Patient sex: M
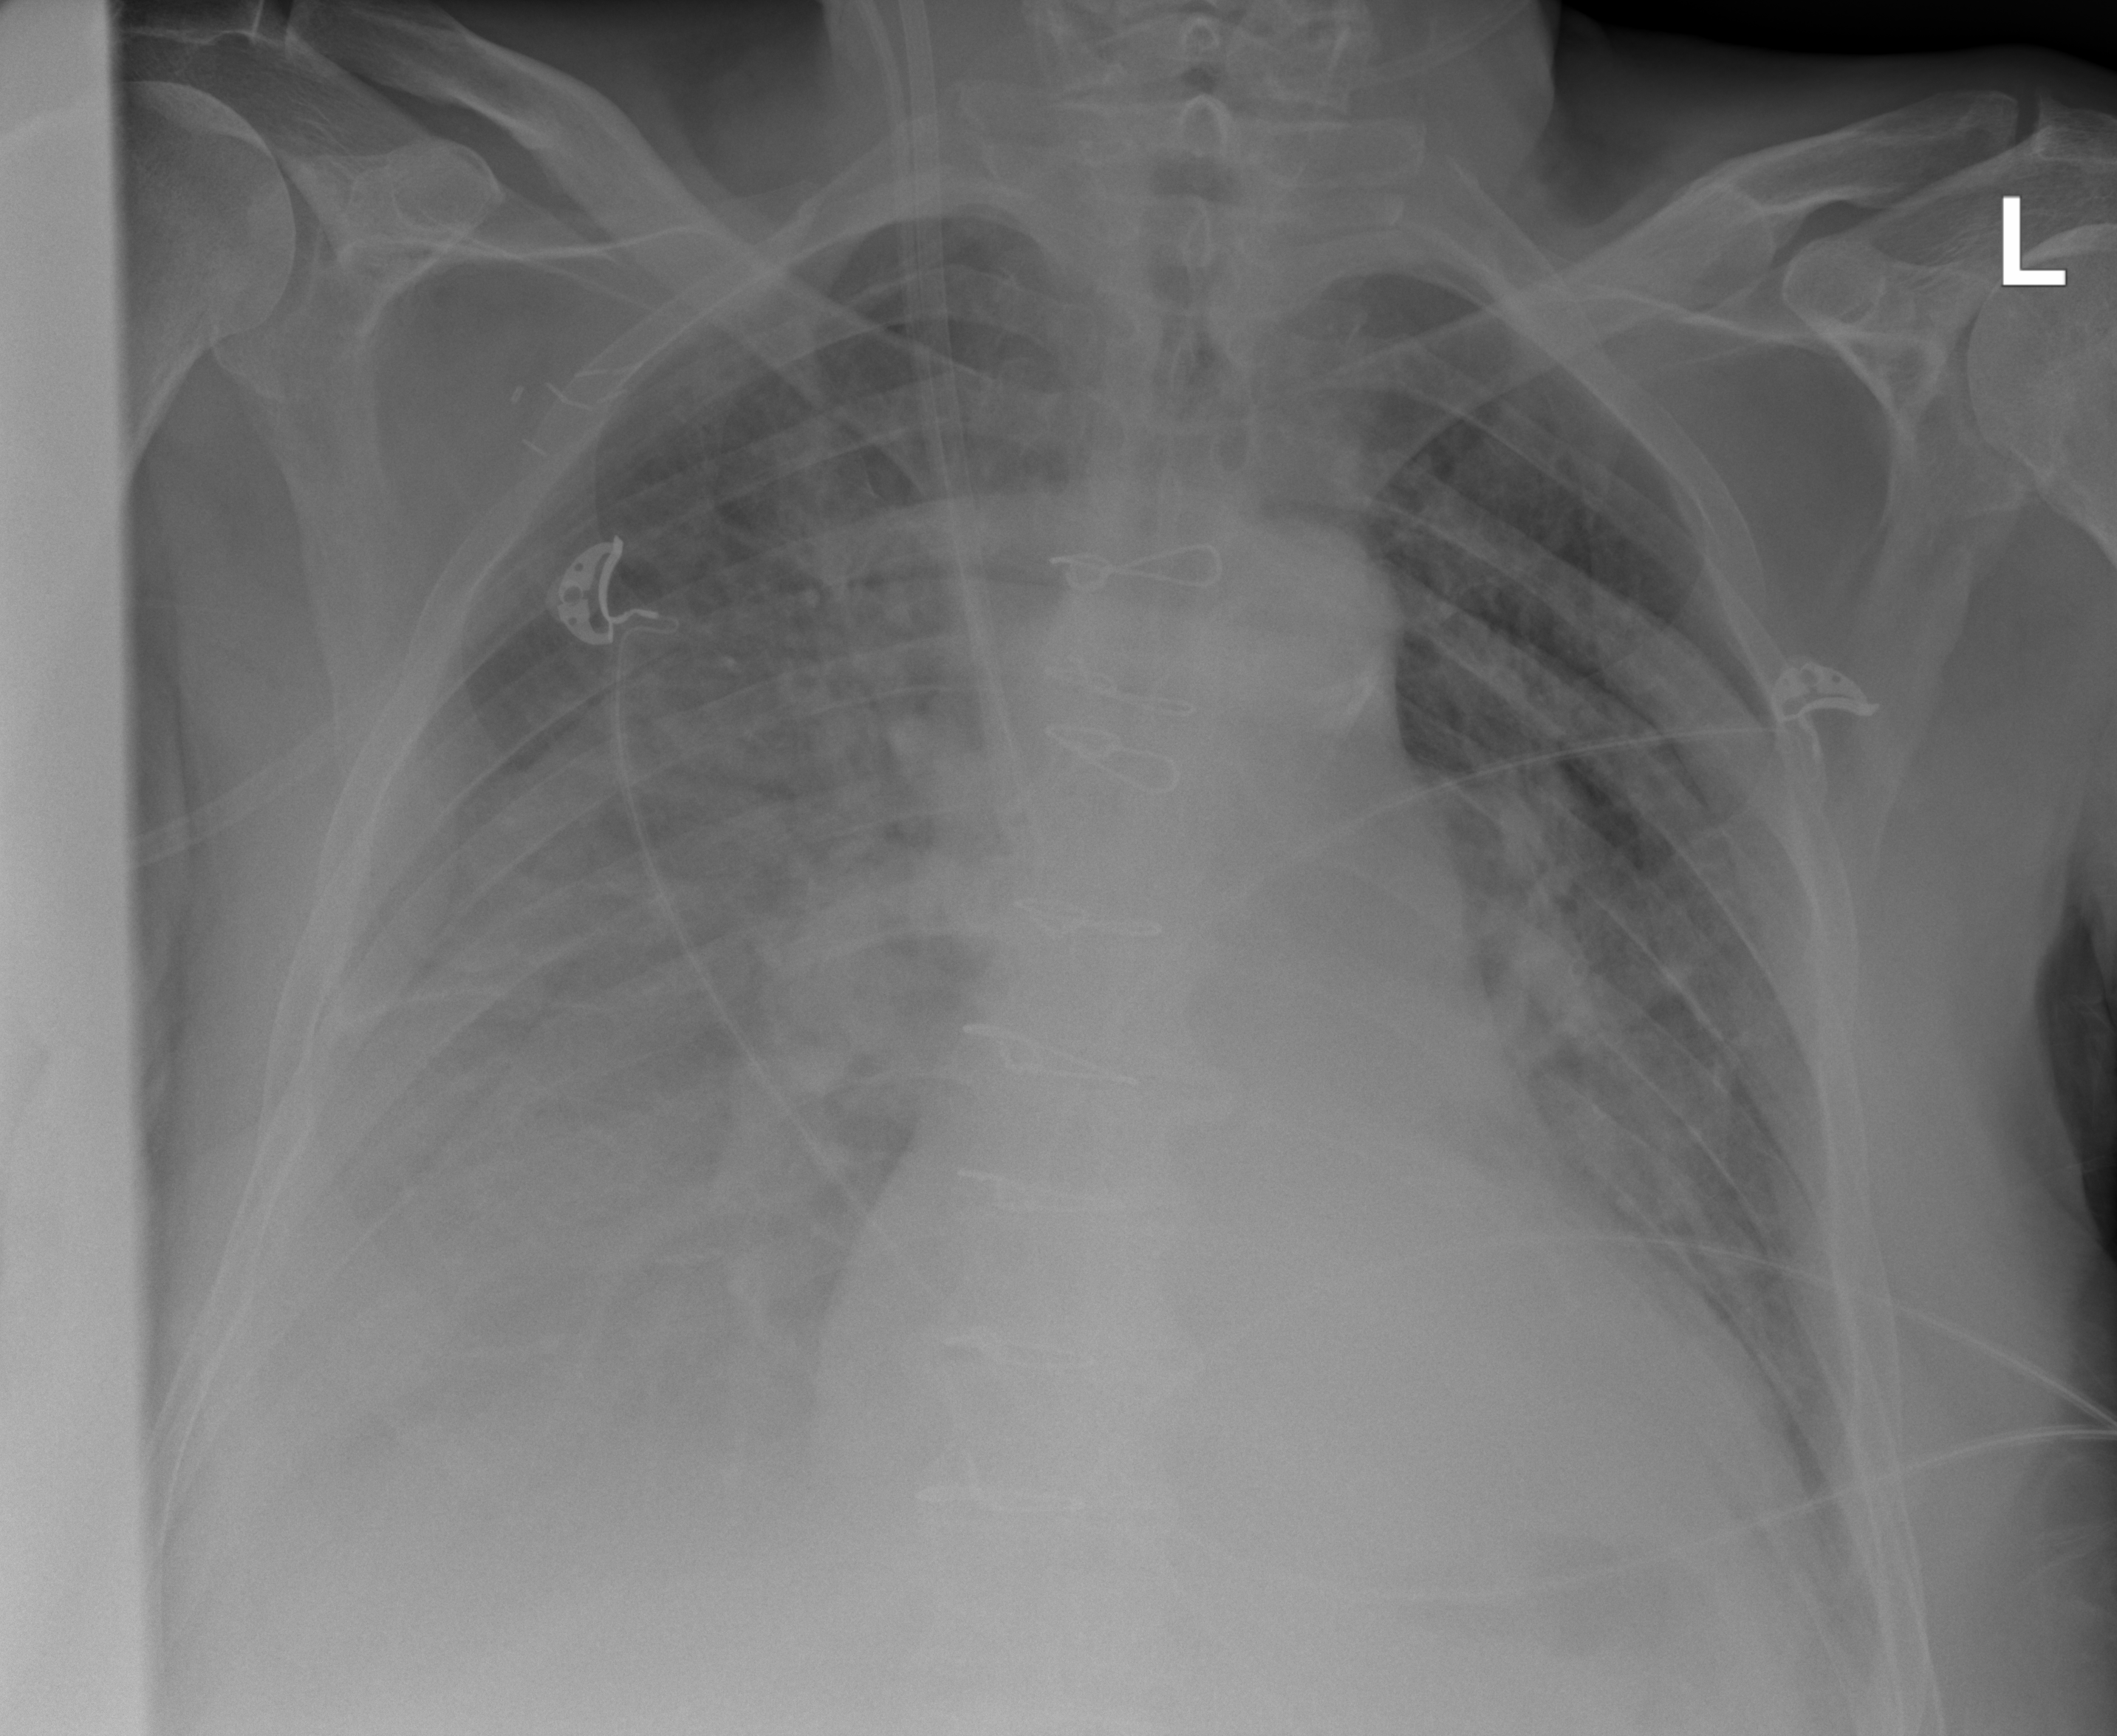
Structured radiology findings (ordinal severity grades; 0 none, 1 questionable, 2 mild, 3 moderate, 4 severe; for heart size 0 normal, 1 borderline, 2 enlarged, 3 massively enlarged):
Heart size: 2
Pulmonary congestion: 2
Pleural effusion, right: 3
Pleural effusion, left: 1
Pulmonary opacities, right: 0
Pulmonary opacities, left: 0
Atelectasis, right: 3
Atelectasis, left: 2